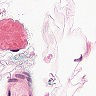
Metastatic tissue present: no